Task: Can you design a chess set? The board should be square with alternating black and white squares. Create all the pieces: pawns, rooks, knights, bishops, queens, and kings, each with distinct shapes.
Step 654:
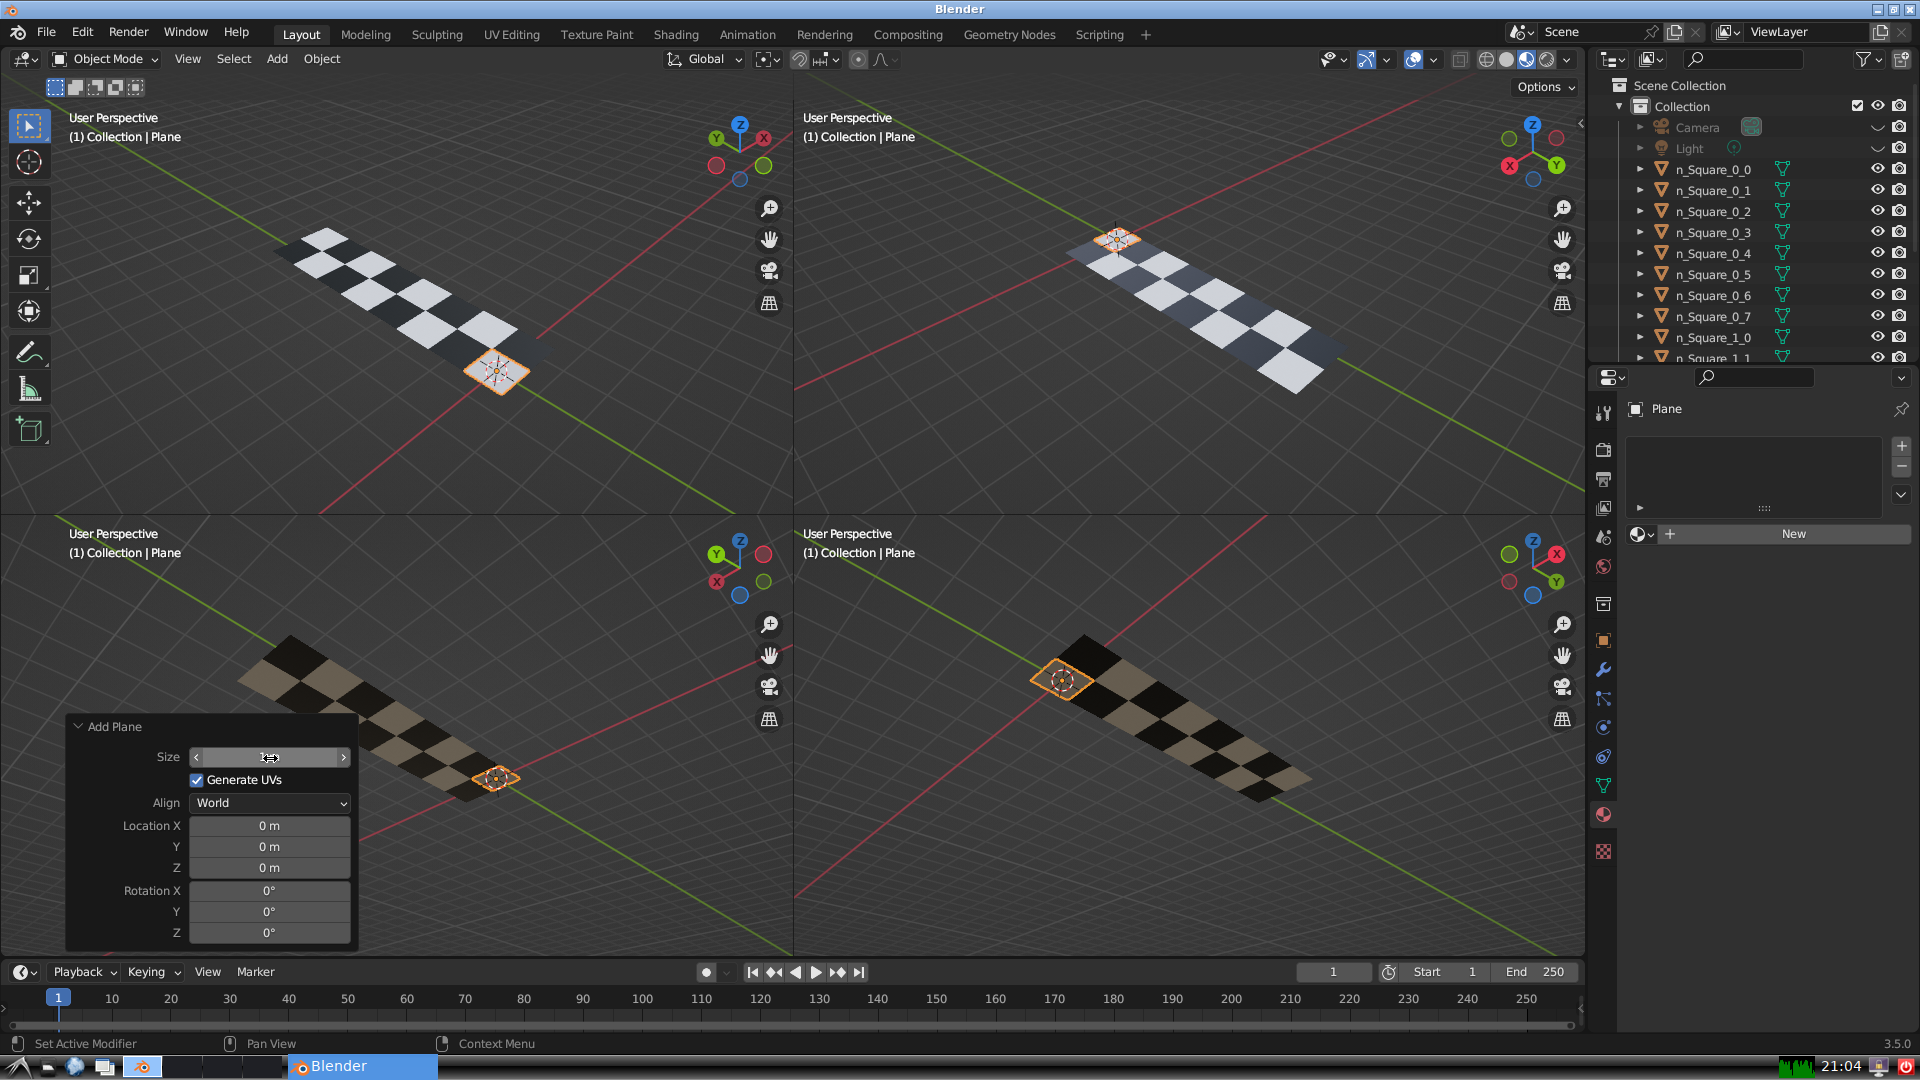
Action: {"mouse_move": [960, 540]}